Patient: sex F, age 83
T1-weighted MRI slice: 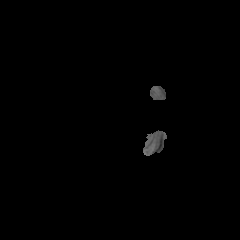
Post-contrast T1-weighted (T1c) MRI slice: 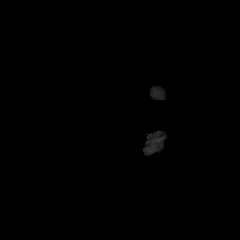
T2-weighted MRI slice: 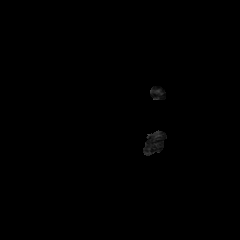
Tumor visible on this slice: no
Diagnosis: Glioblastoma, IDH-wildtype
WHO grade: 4